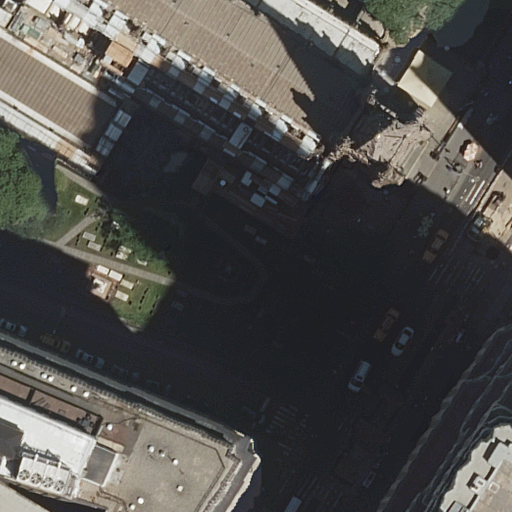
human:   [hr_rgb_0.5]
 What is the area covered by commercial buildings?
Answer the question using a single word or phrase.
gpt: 0m2

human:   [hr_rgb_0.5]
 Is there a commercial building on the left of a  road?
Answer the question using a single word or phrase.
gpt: no

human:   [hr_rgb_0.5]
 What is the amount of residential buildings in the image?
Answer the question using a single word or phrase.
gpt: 3

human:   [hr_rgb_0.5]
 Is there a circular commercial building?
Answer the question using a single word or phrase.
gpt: no

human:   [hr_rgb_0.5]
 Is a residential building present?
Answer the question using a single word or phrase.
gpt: yes

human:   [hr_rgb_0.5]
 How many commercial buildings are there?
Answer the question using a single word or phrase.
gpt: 0

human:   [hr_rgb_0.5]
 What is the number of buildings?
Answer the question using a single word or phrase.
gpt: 4

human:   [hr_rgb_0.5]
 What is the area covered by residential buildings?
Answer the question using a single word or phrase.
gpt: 1644m2

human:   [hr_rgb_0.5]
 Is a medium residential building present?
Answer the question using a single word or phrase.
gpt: yes

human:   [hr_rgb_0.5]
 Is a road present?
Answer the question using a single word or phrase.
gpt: yes

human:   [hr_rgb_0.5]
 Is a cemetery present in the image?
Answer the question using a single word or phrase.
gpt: yes

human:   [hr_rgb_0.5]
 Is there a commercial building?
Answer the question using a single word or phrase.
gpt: no

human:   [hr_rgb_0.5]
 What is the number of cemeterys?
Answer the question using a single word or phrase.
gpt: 2

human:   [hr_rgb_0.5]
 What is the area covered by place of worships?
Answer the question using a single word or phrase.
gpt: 1145m2

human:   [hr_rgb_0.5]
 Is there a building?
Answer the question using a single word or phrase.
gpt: yes

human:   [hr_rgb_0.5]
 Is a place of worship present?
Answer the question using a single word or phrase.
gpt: yes

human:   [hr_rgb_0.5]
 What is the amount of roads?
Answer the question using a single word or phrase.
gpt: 3

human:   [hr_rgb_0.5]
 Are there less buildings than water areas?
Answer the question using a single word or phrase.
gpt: no

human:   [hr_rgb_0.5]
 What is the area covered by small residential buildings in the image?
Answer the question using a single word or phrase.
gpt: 0m2

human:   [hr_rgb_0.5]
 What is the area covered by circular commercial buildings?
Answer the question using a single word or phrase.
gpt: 0m2

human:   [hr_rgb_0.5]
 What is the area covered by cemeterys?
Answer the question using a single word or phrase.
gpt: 6782m2

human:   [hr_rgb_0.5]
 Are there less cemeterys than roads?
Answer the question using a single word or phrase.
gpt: yes

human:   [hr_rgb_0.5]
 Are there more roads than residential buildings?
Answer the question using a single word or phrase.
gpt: no

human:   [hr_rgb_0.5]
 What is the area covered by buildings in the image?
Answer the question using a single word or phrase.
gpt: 2790m2

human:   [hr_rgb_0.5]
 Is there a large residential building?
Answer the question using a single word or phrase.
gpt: yes

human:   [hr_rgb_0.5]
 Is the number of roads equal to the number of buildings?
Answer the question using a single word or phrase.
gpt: no

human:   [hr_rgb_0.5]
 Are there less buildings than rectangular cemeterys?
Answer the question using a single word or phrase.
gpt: no

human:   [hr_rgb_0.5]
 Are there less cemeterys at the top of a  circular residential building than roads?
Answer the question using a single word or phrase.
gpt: yes

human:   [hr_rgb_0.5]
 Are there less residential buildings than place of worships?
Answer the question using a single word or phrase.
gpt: no

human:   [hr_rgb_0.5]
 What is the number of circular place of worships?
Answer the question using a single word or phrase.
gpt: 0

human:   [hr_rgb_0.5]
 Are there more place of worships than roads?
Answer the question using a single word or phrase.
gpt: no

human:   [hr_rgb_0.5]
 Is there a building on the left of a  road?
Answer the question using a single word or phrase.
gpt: yes

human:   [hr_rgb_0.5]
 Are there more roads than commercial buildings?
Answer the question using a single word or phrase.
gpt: yes

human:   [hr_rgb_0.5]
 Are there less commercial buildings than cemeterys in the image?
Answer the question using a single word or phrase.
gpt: yes

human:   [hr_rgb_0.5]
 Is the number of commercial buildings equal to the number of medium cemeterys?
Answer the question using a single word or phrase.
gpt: yes

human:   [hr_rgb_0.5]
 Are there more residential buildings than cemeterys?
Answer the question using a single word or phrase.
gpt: yes

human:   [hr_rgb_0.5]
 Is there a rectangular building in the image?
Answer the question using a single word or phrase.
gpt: yes

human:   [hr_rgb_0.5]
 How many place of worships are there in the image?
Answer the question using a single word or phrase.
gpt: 1

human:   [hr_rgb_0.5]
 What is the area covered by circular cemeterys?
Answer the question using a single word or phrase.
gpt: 0m2

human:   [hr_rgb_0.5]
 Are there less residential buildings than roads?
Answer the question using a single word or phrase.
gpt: no

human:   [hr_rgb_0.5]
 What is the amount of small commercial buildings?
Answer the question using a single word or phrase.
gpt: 0

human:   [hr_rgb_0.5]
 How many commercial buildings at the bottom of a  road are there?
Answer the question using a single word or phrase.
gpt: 0

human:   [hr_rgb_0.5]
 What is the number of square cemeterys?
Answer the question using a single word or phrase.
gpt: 0

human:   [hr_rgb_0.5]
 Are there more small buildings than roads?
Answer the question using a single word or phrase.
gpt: no

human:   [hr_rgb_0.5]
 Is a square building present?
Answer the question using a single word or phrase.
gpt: no

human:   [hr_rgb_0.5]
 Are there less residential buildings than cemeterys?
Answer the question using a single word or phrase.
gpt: no

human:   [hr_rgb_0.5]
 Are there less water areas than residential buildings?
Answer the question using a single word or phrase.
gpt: yes

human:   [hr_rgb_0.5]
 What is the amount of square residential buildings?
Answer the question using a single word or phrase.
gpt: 0

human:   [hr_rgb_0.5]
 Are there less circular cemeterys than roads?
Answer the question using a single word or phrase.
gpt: yes

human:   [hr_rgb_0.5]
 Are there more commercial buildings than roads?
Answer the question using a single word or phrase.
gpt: no

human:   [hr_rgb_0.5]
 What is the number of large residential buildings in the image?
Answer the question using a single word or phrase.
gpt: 1

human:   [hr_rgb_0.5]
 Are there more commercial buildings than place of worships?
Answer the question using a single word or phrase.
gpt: no

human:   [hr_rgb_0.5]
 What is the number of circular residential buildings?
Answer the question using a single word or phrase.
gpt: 0

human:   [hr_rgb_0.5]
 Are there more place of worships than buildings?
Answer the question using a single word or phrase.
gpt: no

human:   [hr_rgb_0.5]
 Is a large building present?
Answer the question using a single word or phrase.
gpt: yes

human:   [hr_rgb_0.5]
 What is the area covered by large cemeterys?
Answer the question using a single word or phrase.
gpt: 6782m2

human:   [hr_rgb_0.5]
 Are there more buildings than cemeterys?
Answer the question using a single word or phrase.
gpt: yes

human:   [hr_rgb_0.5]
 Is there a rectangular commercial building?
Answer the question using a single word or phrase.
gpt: no

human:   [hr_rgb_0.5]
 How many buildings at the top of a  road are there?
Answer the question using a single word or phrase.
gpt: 1

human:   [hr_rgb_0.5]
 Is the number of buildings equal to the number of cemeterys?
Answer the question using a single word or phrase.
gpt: no

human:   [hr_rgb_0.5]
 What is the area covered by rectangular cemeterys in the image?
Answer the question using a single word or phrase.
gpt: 553m2

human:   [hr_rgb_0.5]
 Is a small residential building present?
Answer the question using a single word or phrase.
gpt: no

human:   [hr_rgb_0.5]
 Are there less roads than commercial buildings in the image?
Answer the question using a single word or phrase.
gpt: no

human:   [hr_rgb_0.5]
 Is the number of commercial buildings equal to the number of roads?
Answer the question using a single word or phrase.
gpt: no